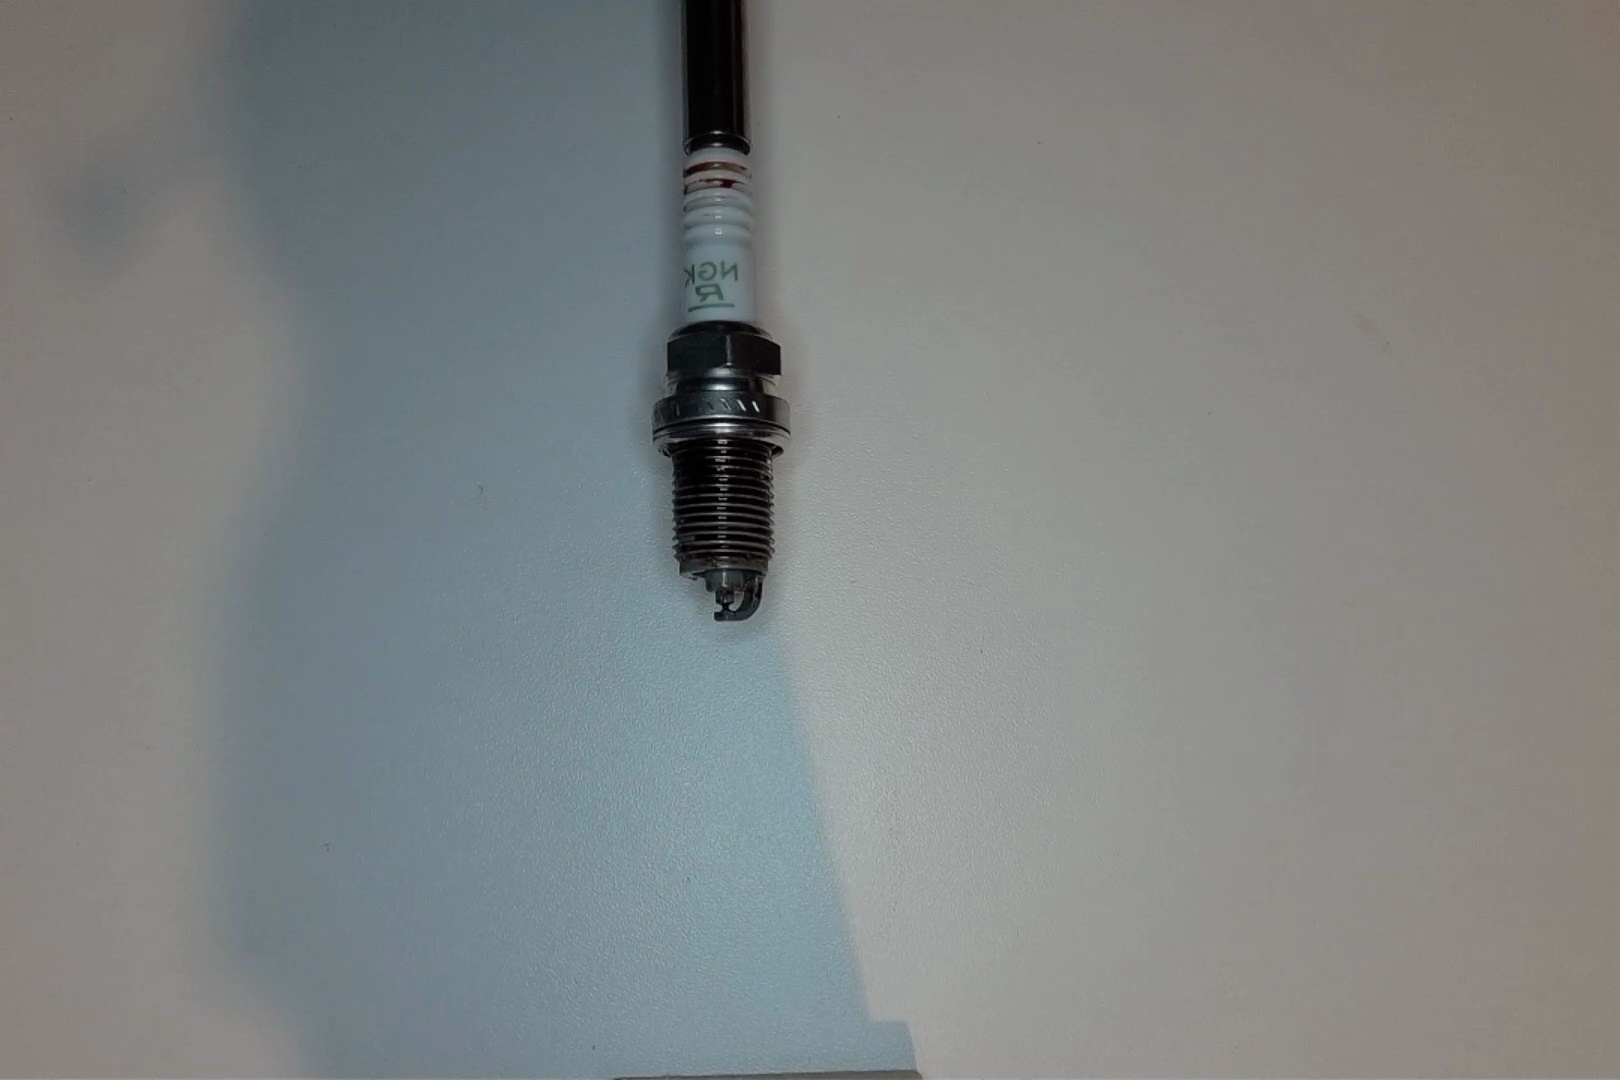
Label: anomaly